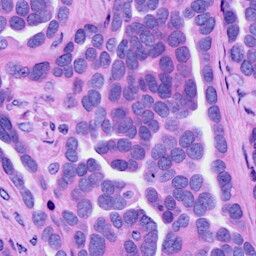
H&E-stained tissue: Ovarian